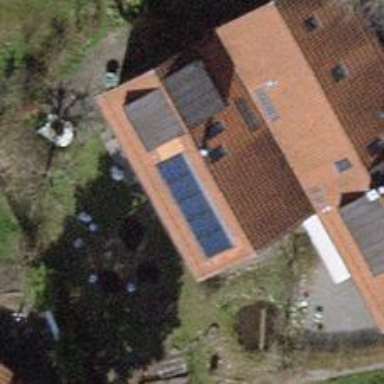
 consisting of solar photovoltaic panels."